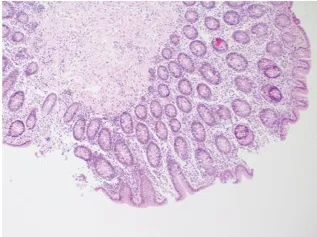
Inflammatory cell infiltration of the small and large intestine in the patient with LRBA deficiency. Next, an H&E stain of the transverse colon is presented at. X100.
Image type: pathology (h&e)